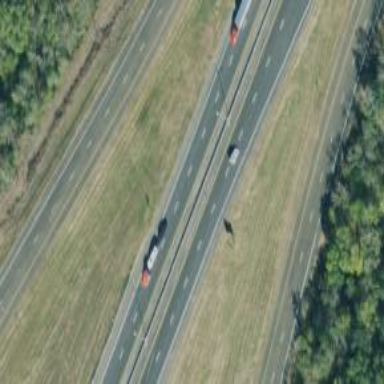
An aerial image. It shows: Motorway.